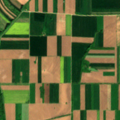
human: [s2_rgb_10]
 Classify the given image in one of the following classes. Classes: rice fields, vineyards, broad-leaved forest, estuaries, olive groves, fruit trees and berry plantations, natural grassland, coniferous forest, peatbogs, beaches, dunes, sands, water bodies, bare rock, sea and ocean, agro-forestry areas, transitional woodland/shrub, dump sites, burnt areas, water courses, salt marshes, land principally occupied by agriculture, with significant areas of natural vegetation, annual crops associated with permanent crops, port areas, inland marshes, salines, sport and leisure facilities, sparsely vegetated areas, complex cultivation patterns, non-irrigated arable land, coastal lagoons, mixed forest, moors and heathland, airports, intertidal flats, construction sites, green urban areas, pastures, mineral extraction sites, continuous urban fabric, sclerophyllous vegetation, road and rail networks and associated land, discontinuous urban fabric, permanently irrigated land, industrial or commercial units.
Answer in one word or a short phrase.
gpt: non-irrigated arable land, land principally occupied by agriculture, with significant areas of natural vegetation